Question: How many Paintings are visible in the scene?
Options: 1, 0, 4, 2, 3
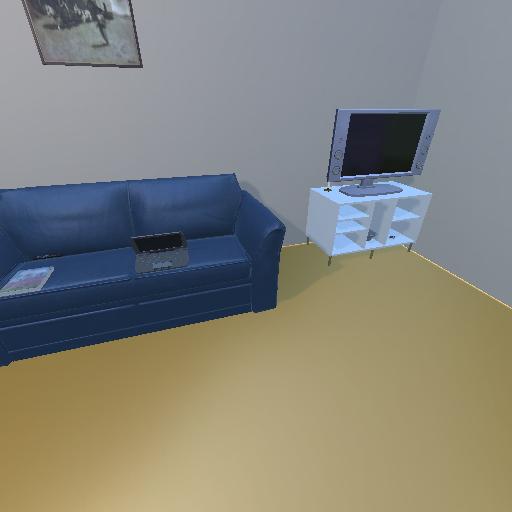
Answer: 1